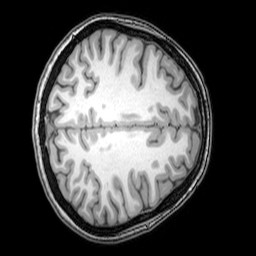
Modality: T1w
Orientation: axial
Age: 26
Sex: female
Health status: healthy
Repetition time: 0.081 s
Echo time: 0.037 s